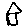
Label: house